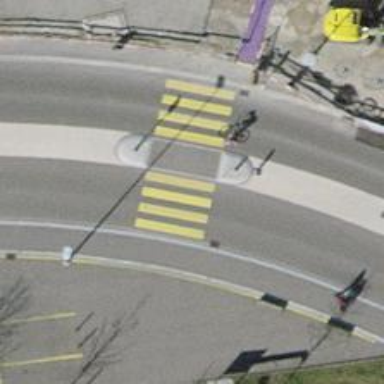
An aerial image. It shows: Uncontrolled zebra crossing with central island. The crossing is marked with zebra stripes.